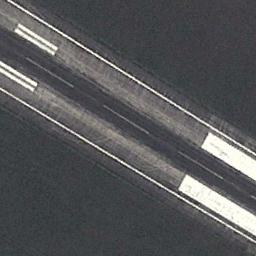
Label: runway